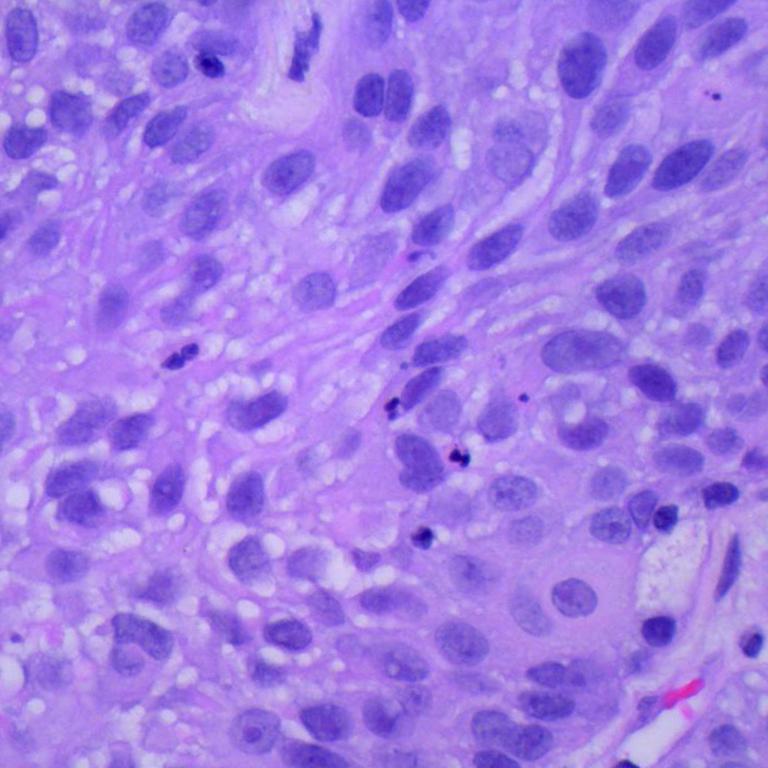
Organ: lung
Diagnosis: squamous carcinomas